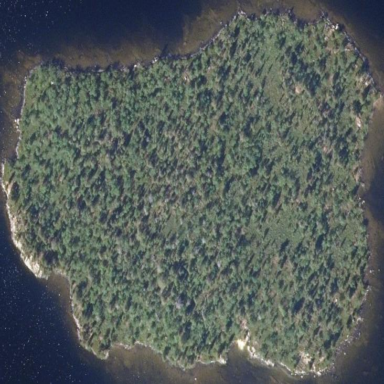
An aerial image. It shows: Islet.